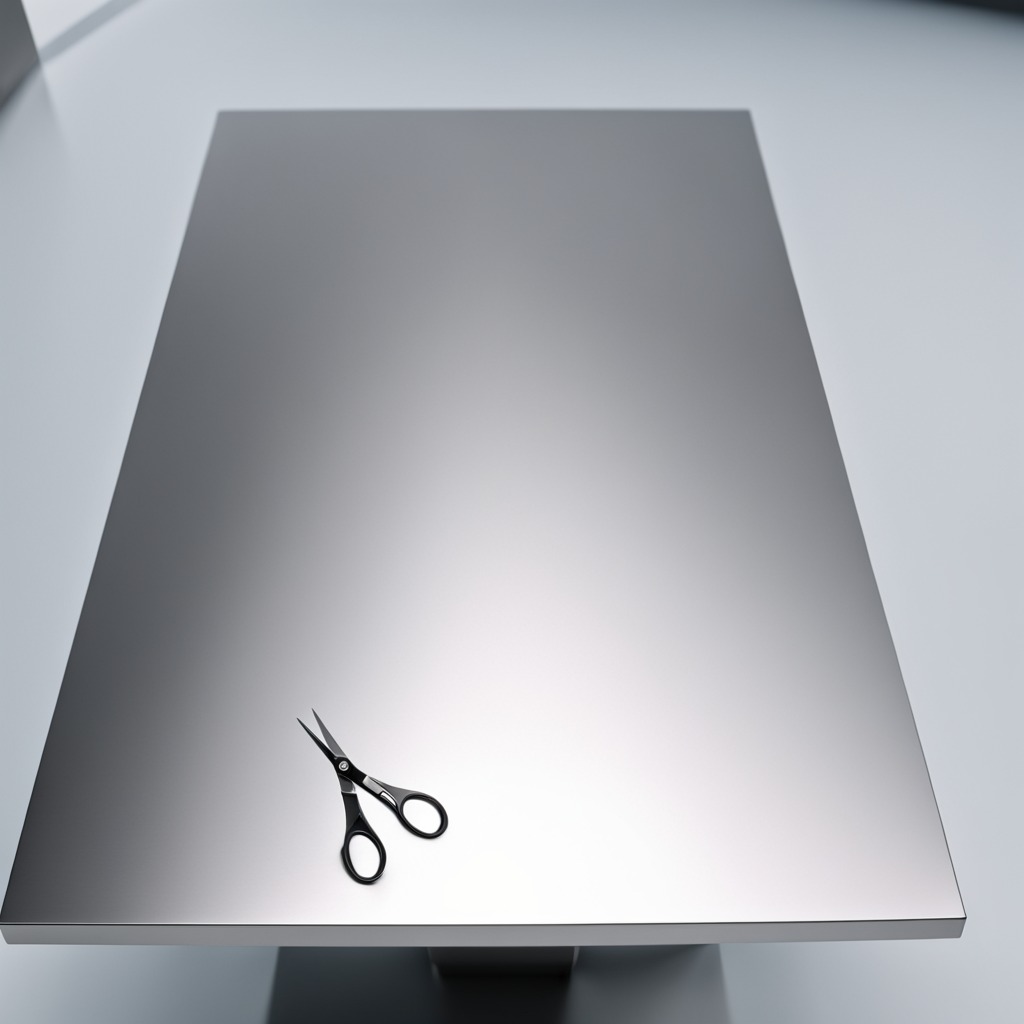
A scissor is lying on a stainless steel table in a high-end prototyping lab.